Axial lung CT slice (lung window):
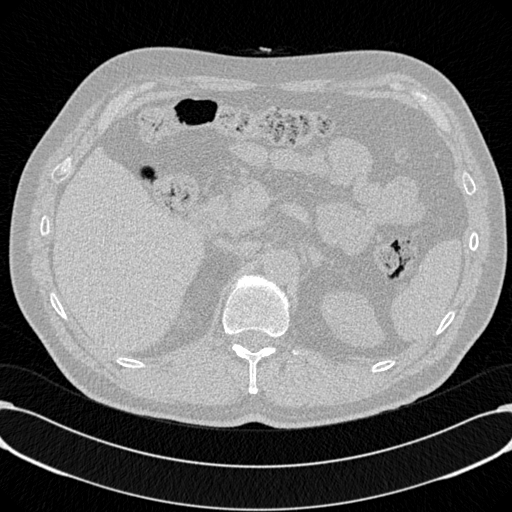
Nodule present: no